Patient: sex M, age 37
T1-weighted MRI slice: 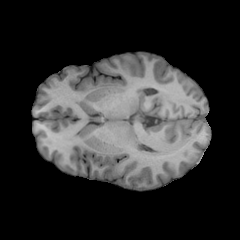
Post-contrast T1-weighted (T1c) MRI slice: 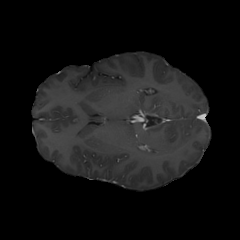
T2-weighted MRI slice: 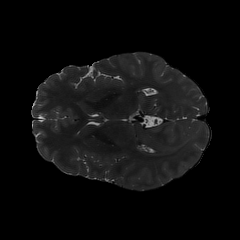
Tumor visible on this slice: no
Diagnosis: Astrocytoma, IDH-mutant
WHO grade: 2